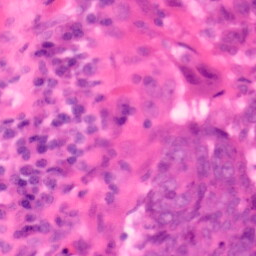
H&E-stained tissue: Colon